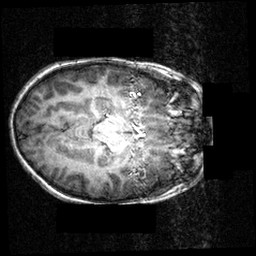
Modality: T1w
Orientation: axial
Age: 12
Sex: female
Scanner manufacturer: siemens
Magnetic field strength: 3.951 T
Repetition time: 1.5 s
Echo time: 0.00335 s